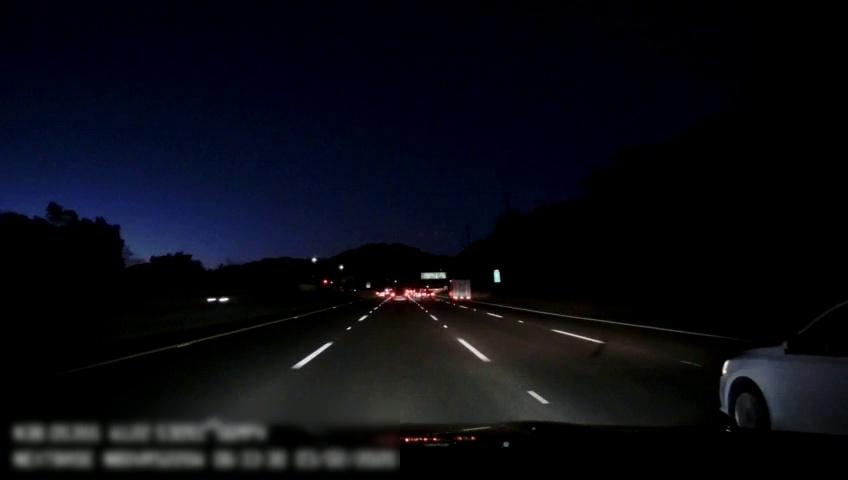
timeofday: Night
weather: Other
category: Drivable Space
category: Vehicles | Car
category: Vehicles | Other LV
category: Vehicles | Car
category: Vehicles | SUV
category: Vehicles | Car
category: Lanes | Alternate Lane
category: Lanes | Current Lane
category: Lanes | Current Lane
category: Lanes | Alternate Lane
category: Lanes | Alternate Lane
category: Traffic | Signs